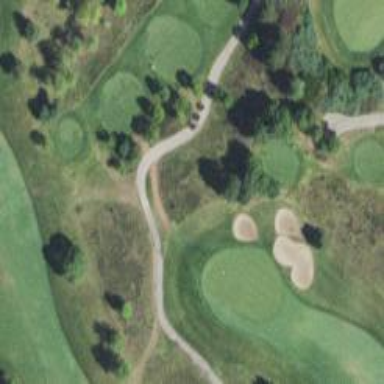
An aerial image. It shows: Footway that doubles as golf path.